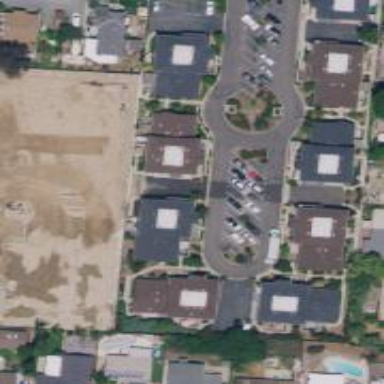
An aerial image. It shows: Living street.